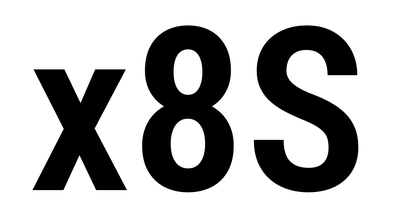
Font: Roboto_Condensed_SemiBold